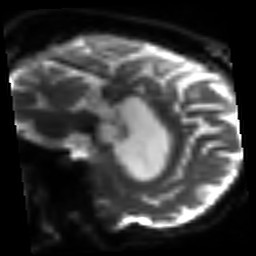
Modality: sbref
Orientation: sagittal
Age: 40
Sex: male
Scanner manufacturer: siemens
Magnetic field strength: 3 T
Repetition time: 3.2 s
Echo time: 0.081 s